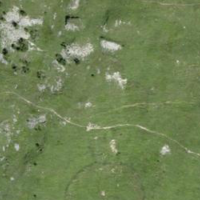
EUNIS habitat code: 23
Species observed at this site:
Pyrrhocorax graculus